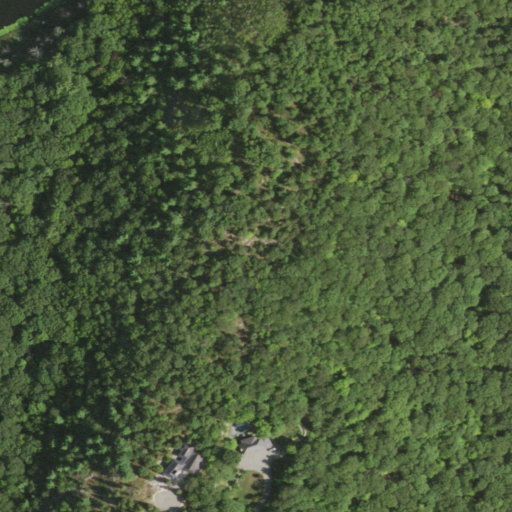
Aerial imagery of mountain in New York named Cat Hill containing deciduous forest, mixed forest, woody wetlands, open development, and open water